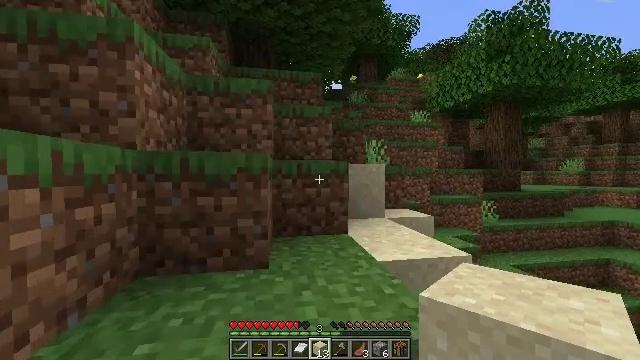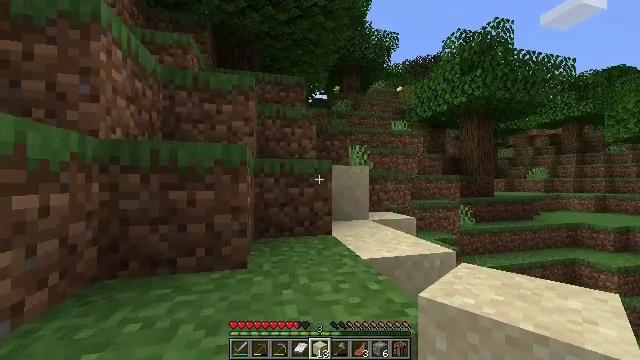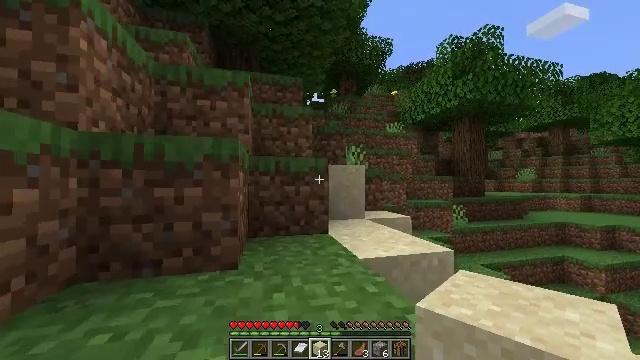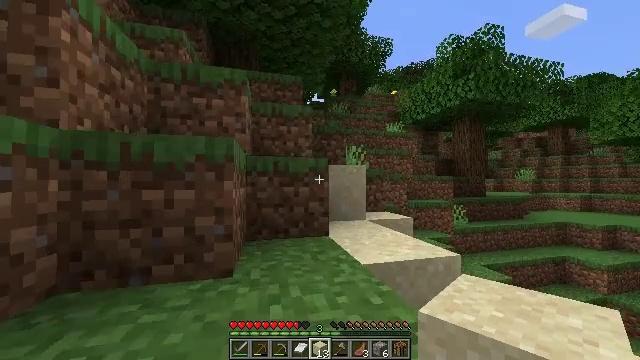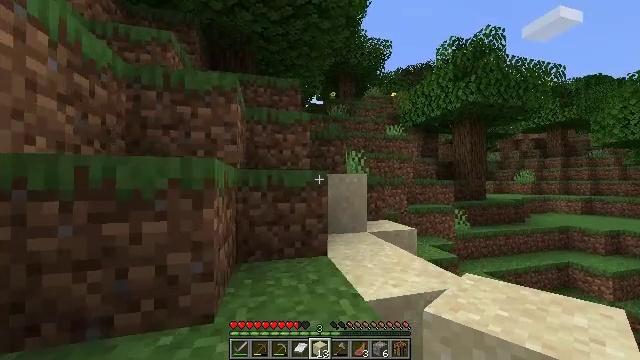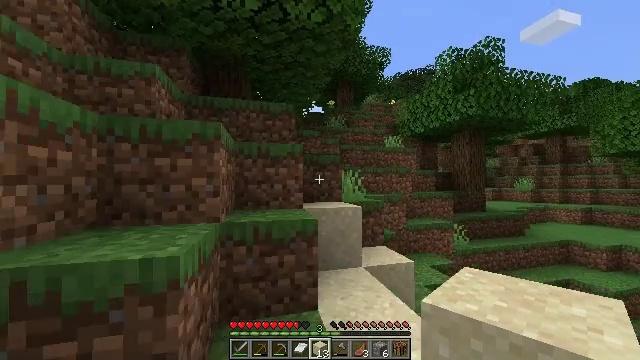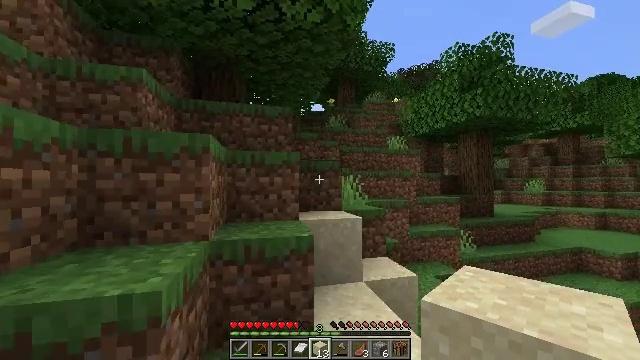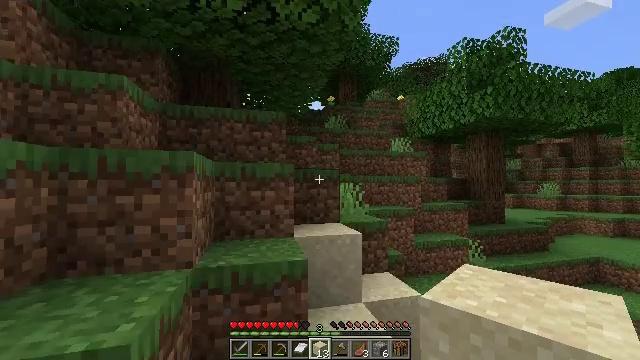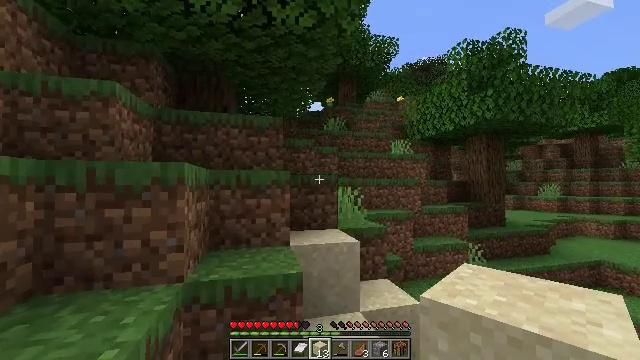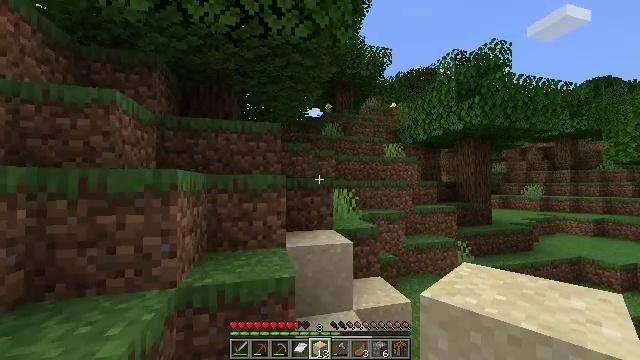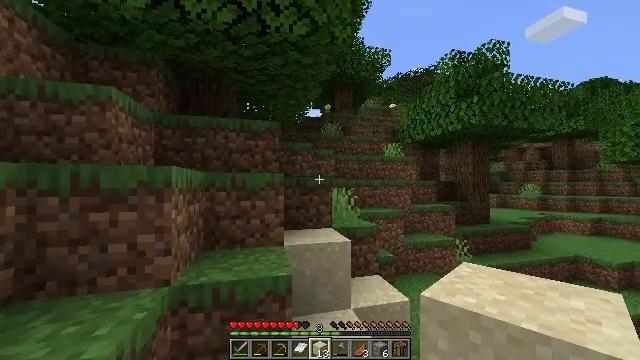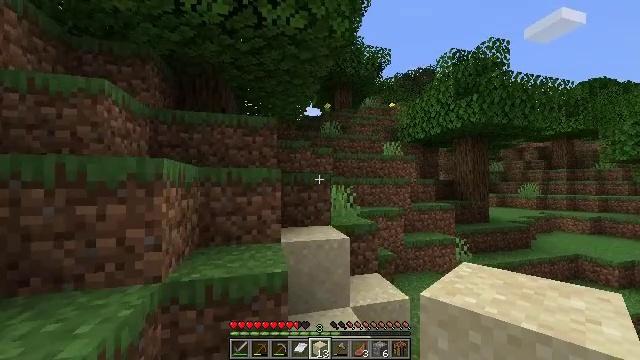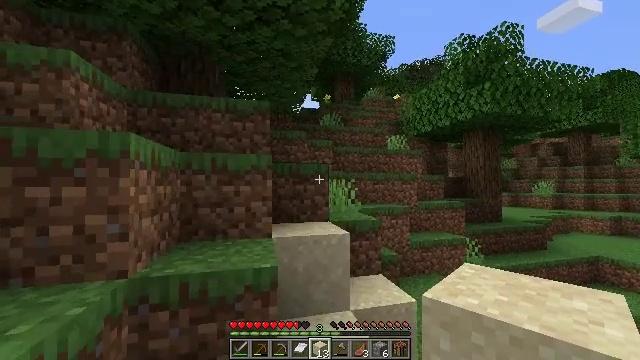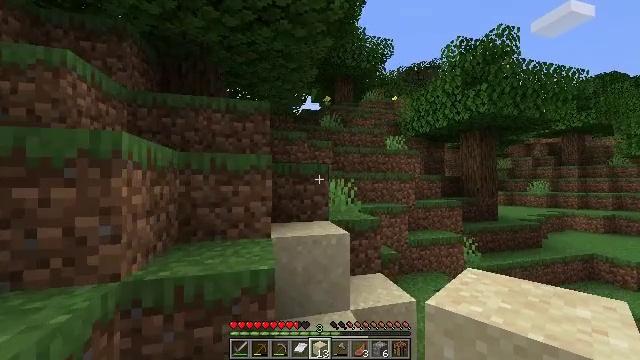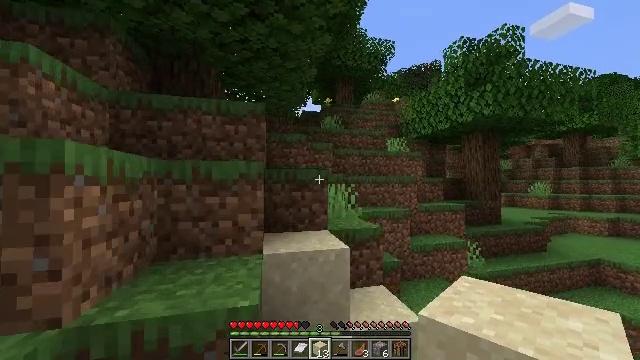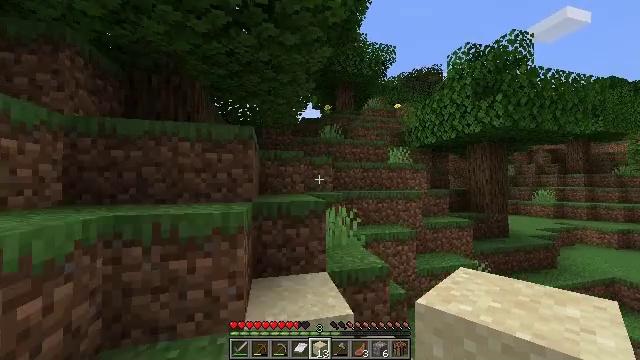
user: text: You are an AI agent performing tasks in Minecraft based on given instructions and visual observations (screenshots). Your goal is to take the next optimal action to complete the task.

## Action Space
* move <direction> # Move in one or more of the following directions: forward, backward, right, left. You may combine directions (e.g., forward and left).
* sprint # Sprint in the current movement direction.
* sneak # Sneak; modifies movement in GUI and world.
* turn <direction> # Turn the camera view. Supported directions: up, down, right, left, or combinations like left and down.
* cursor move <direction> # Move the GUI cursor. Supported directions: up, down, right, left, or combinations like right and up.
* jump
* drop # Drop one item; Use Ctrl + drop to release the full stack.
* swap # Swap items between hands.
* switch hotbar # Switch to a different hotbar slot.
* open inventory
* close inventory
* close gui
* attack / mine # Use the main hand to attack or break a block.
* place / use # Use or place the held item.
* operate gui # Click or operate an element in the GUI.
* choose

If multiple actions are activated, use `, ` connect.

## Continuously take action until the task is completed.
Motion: motion action
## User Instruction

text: Collect sugar cane near water sources.
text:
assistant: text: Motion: move forward, sprint, turn right and up, jump
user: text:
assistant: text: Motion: move forward, sprint, jump
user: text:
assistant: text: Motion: move forward, sprint, jump
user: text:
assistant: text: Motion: move forward, sprint, jump
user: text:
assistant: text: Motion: move forward, sprint, jump
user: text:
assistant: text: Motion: move forward, sprint, jump
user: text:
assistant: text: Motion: move forward, sprint, jump
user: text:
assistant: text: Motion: move forward, sprint, jump
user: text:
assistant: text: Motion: move forward, sprint, jump
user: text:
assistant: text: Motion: move forward, sprint, jump
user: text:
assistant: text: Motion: move forward, sprint, jump
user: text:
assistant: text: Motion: move forward, sprint, jump
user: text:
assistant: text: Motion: move forward, sprint, jump
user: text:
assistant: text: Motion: move forward, sprint, jump
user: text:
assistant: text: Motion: move forward, sprint, jump
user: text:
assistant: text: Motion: move forward, sprint, jump
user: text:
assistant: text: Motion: move forward, sprint, jump
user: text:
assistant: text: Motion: move forward, sprint, jump
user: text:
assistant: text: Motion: move forward, sprint, jump
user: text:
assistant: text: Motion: move forward, sprint, jump
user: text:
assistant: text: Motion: move forward, sprint, jump
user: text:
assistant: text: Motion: move forward, sprint, turn right, jump
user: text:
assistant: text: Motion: move forward, sprint, turn right, jump
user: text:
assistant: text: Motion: move forward, sprint, turn right, jump
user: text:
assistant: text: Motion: move forward, sprint, turn right, jump
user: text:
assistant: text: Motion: move forward, sprint, turn right, jump
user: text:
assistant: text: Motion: move forward, sprint, turn right, jump
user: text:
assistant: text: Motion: move forward, sprint, turn right, jump
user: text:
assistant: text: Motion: move forward, sprint, turn right and down, jump
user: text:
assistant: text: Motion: move forward, sprint, turn right, jump